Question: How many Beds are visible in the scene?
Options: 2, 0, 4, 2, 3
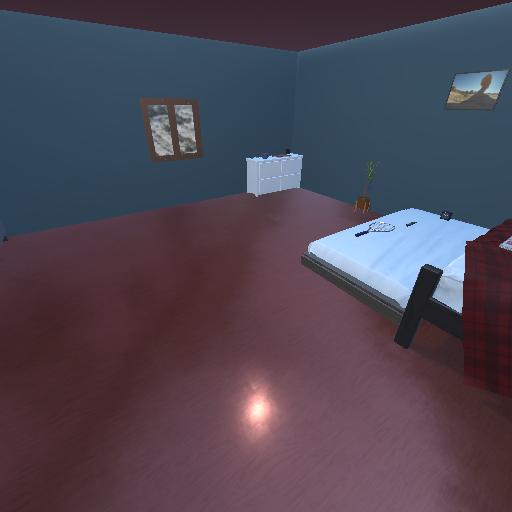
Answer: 2